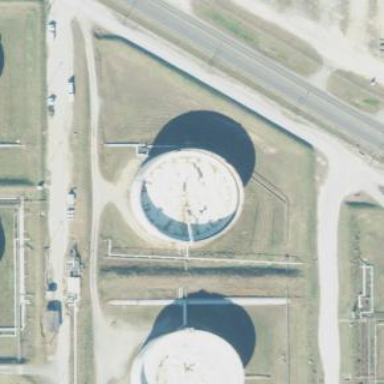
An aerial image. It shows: Storage tank building.